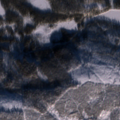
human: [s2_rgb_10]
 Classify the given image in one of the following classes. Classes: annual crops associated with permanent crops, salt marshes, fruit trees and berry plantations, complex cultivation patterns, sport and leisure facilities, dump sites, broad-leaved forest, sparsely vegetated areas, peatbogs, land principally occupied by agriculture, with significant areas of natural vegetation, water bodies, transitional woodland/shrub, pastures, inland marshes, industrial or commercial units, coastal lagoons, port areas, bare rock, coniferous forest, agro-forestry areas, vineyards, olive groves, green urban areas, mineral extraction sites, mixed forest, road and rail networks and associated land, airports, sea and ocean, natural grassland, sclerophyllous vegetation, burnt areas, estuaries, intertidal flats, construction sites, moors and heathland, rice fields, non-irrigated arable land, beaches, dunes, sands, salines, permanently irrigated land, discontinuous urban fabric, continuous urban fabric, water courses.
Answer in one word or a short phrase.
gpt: coniferous forest, transitional woodland/shrub, peatbogs